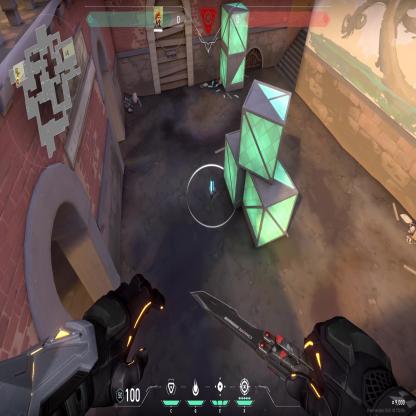
Label: planted spike